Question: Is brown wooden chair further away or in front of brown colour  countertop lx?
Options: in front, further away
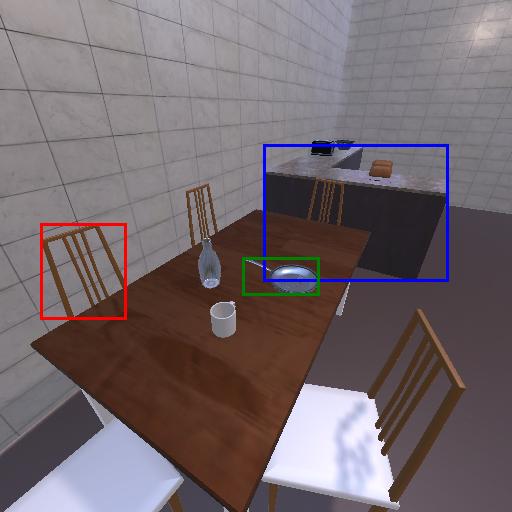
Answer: in front